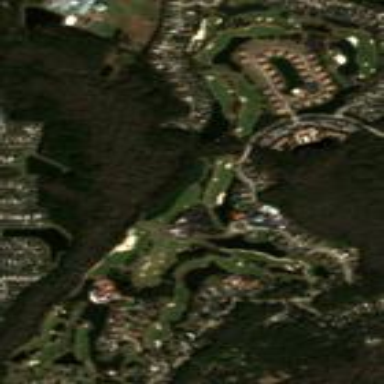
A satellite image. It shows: Golf course surrounded by greenery.